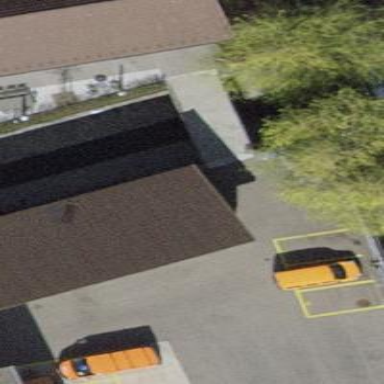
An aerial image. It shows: Flat roof retail building.